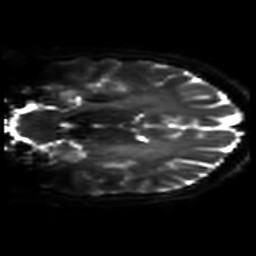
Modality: DWI
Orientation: coronal
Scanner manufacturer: philips
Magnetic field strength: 7 T
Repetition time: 9.612 s
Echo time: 0.073 s